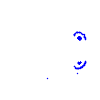
Particle: kaon